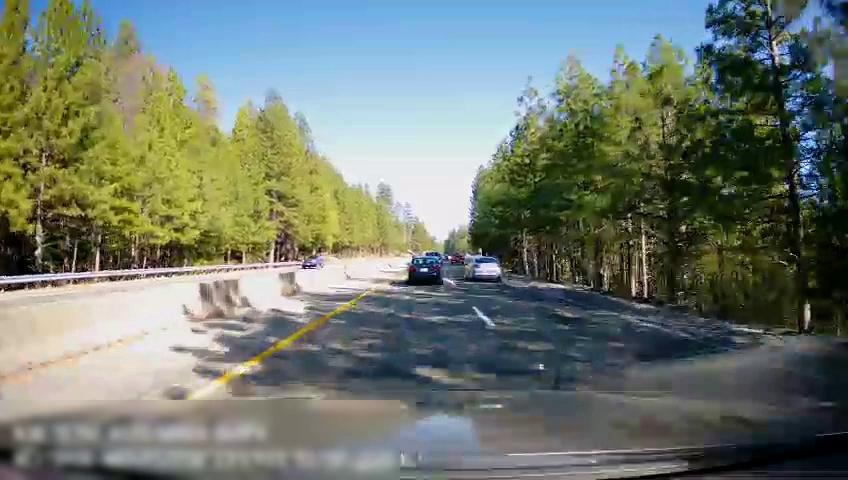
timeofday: Day
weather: Sunny
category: Drivable Space
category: Drivable Space
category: Vehicles | SUV
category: Vehicles | Car
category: Vehicles | SUV
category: Vehicles | Car
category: Vehicles | Car
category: Lanes | Current Lane
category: Lanes | Current Lane
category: Lanes | Alternate Lane